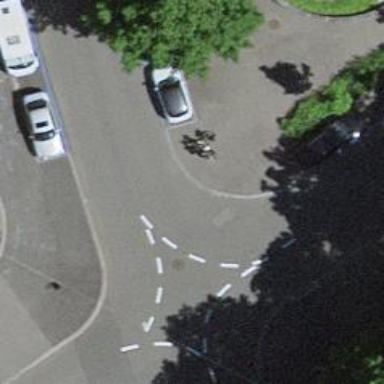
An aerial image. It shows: Kerb serving as barrier.